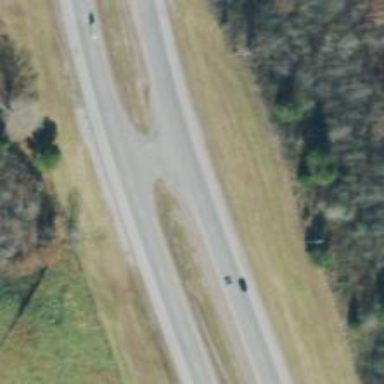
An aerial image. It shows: Trunk highway.